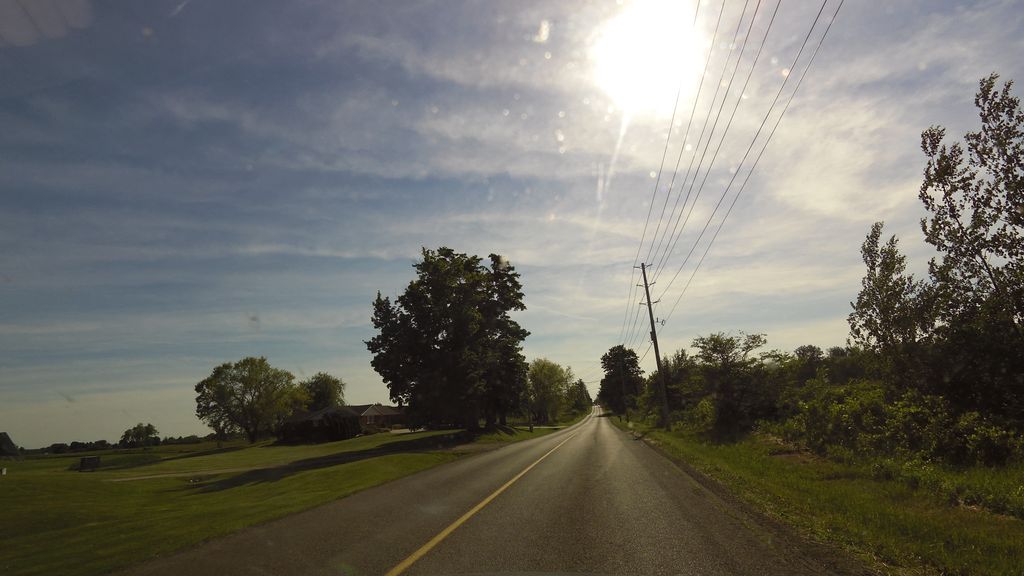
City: hamilton